Question: I'm able to send a fax through the COM library FaxComLib (Add Reference -> COM tab -> faxcom 1.0 Type Library) and the fax goes through successfully.
My problem is that while I can send a fax, I can't seem to get an accurate status back from the fax queue. The QueueStatus property of the FaxJob object always returns "Pending."
The environment: Windows 2003 R2 Enterprise w/SP2 -- have also tried on Windows 2008 R2 with same results
Here's my prototype code:
'''
public void GetFaxStatus(int queueNum)
{
FaxServer faxServer = new FaxServer();
faxServer.Connect("myfaxservername");
bool isInQueue = false;
FaxJobs faxJobs = (FaxJobs)faxServer.GetJobs();
for (int i = 1; i <= faxJobs.Count; i++)
{
FaxJob j = (FaxJob)faxJobs.Item[i];
MessageBox.Show(faxJobs.Item[i].GetType().ToString() + "
" + CreateStatus(j));
if (j.JobId == queueNum)
{
MessageBox.Show("Found Job:
" + CreateStatus(j));
isInQueue = true;
}
}
if (isInQueue == false)
{
MessageBox.Show("Fax is no longer in queue.(...or does not exist)");
}
faxServer.Disconnect();
}
static string CreateStatus(FaxJob job)
{
StringBuilder sb = new StringBuilder();
sb.AppendLine(string.Format("Billing Code: {0}", job.BillingCode));
sb.AppendLine(string.Format("Device Status: {0}
", job.DeviceStatus));
sb.AppendLine(string.Format("Queue Status: {0}", job.QueueStatus));
sb.AppendLine(string.Format("Display Name: {0}", job.DisplayName));
sb.AppendLine(string.Format("Fax Number: {0}", job.FaxNumber));
sb.AppendLine(string.Format("Job Id: {0}", job.JobId));
sb.AppendLine(string.Format("Tsid: {0}", job.Tsid));
sb.AppendLine(string.Format("Type: {0}", job.Type));
sb.AppendLine(string.Format("Page Count: {0}", job.PageCount));
return sb.ToString();
}
'''
When I run it for a job that has failed (retry limit was exceeded), I get this:

That is the only status I ever get for any fax job; in any status. Am I doing something wrong? Have I configured the fax server wrong? Can you shed any light on my problem for me?
Thanks.
-Jason
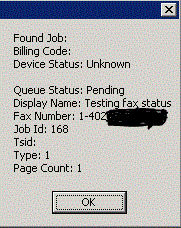
Answer: So, I couldn't come up with anything substantial, but I have made a little progress. If you call FaxJob.Refresh() prior to checking the status, you get a little better result. It appears that a majority of the time, you still get an unhelpful status ("Unknown" in my case), but at least it's not always "Pending."
This also returns a "Retries Exceeded" status if the fax fails, but otherwise, "Unknown" is the only status you can get, I guess.
Here's some sample code:
'''
if (j.JobId == queueNum)
{
MessageBox.Show("Found Job:
" + CreateStatus(j));
j.Refresh();
isInQueue = true;
}
'''